Field crop: maize
Growth stage: 2
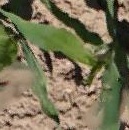
Species: maize